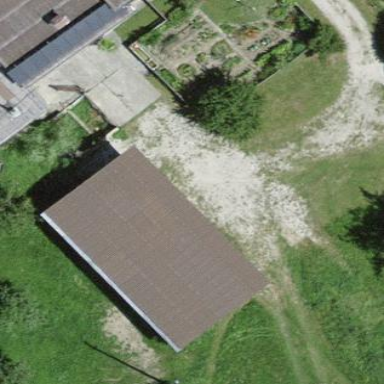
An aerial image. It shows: View of roof of building.